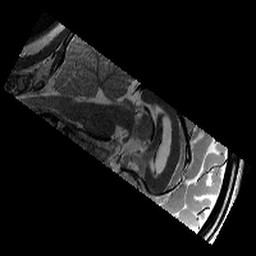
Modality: T2w
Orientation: sagittal
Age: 12
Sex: female
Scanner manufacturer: siemens
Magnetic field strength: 3 T
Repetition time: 9.23 s
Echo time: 0.067 s